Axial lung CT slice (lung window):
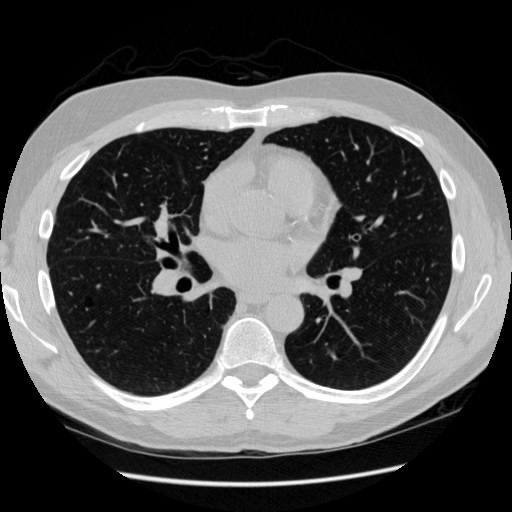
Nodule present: no